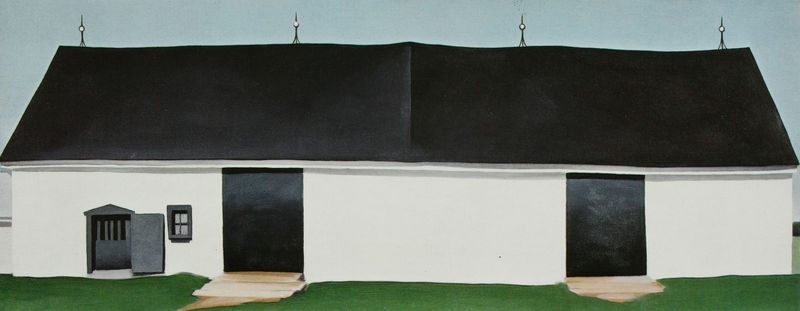
Titel: White Canadian Barn II
Künstler: Georgia O'Keeffe
Standort: New York
Institution: The Metropolitan Museum of Art
Schlagwörter: blau, dunkel, gemälde, himmel, schatten, weiß, grün, ocker, braun, fenster, grau, hell, licht, schwarz, tür, dach, gras, haus, weg, wiese, beige, flächig, malerei, wand, öl, front, türen, moderne, modern, sonnenlicht, giebel, mauer, tag, bauernhof, hof, naiv, türe, laden, treppe, treppen, draussen, maler, stufen, bretter, tor, eingang, eingänge, scheune, künstler, kugeln, langhaus, tore, fenstergitter, frontalansicht, stall, gehöft, hausfront, zweidimensional, häuserfront, dachreiter, blitzableiter, schieferdach, o'eeffe, georgia o'eeffe